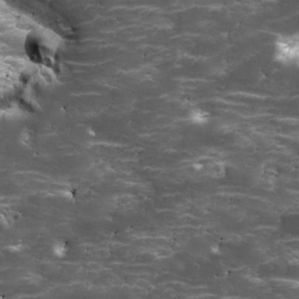
Label: non_frost